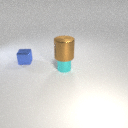
small blue metal cube to the left of small cyan metal cylinder